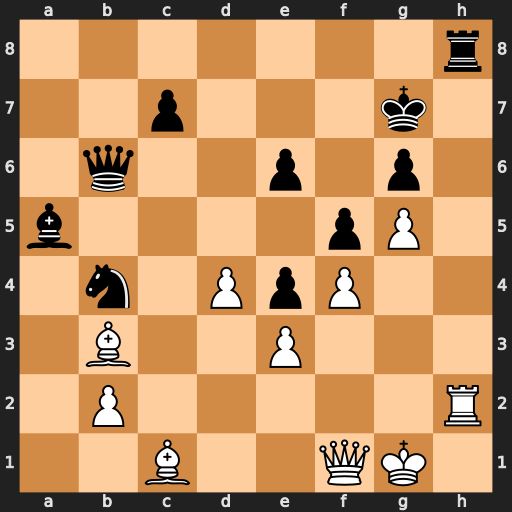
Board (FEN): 7r/2p3k1/1q2p1p1/b4pP1/1n1PpP2/1B2P3/1P5R/2B2QK1
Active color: w
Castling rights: -
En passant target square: -
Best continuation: Rxh8 Kxh8 Qh3+ Kg8 Qh6